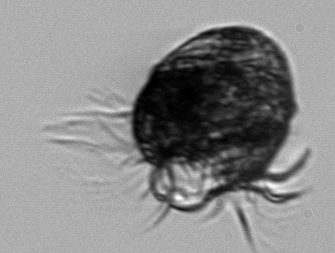
Label: Strombidium_capitatum